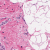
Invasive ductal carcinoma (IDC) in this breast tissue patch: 0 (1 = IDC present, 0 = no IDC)